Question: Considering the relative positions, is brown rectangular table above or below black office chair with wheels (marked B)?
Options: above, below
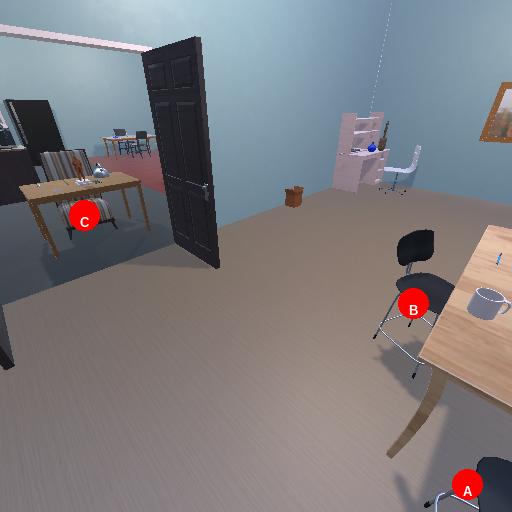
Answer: above